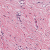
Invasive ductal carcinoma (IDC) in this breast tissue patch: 0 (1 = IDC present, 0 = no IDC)